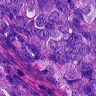
Metastatic tissue present: yes